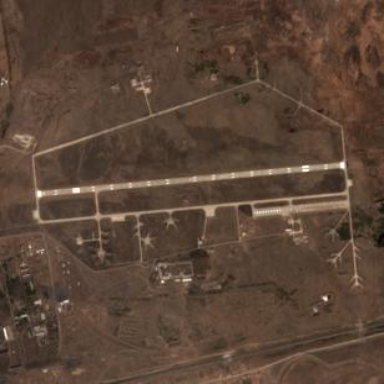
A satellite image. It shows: Military airfield located within aerodrome.